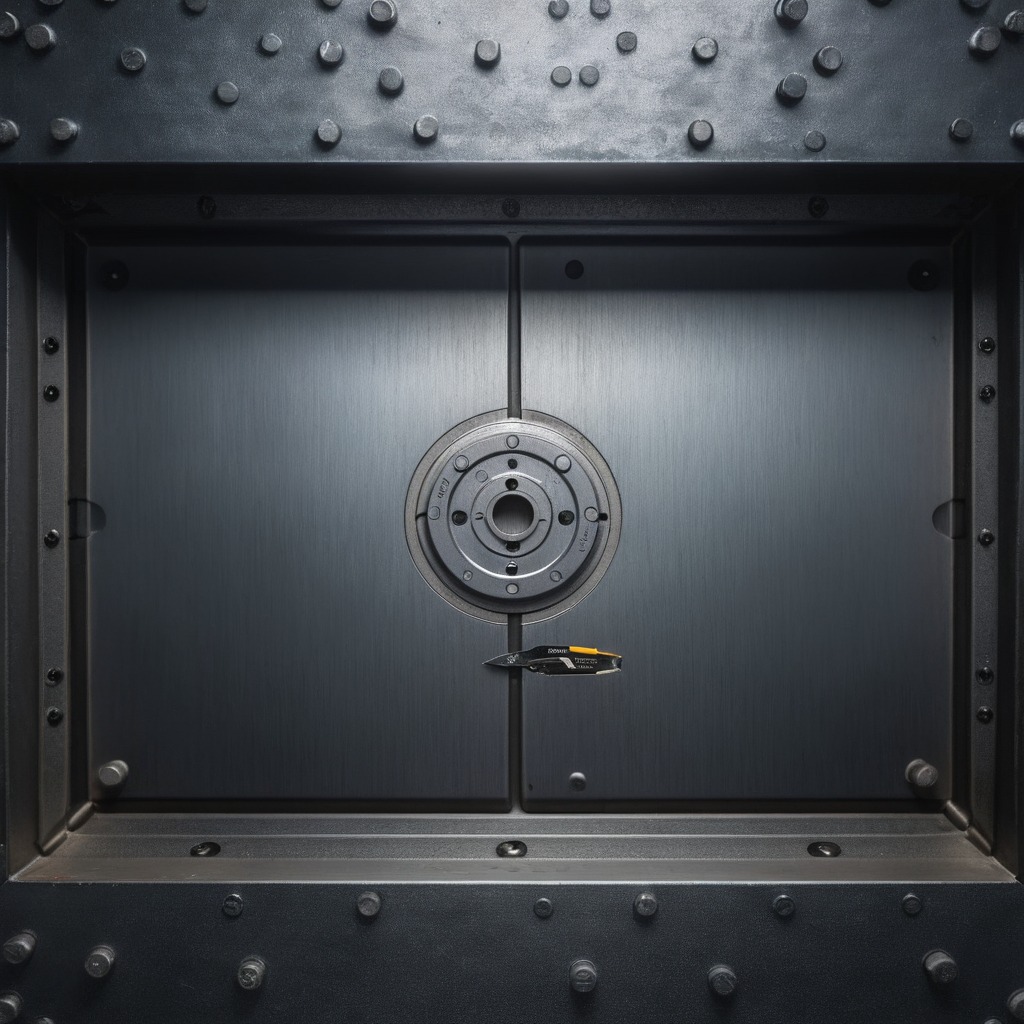
A utility knife lies on the cold steel table in a mining workshop.